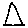
Label: triangle